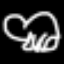
Label: frog